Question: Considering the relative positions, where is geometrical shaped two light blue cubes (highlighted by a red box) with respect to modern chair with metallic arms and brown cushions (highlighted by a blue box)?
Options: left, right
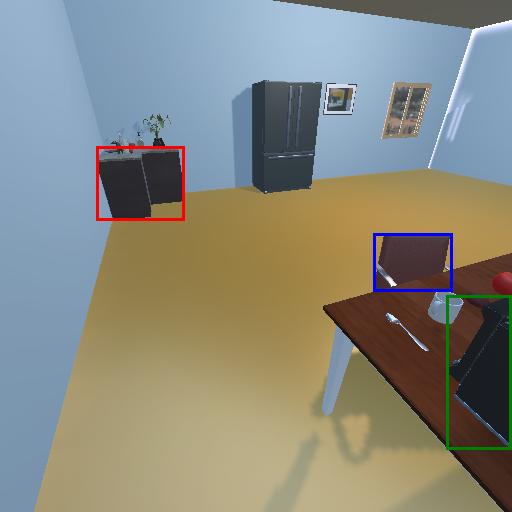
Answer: left